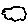
Label: cloud